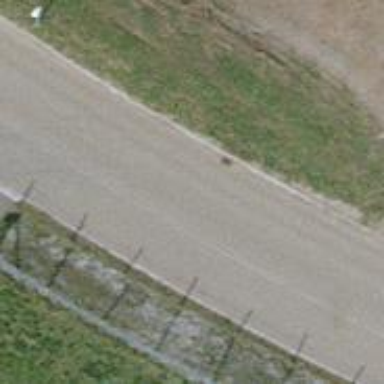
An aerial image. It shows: Unclassified road with asphalt surface that cuts through agricultural land.